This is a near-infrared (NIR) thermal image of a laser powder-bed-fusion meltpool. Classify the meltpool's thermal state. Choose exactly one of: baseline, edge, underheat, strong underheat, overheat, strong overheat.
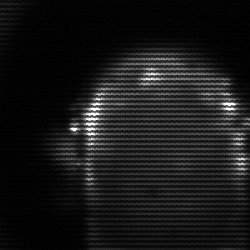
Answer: baseline